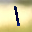
Label: 1